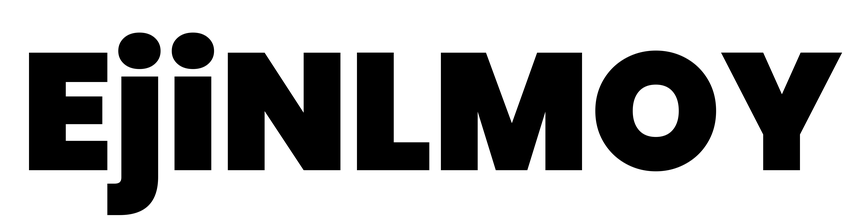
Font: Poppins-Black